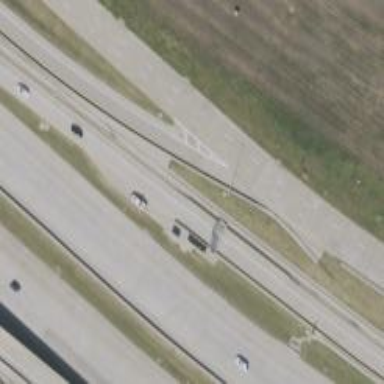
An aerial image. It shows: Toll gantry on the road.